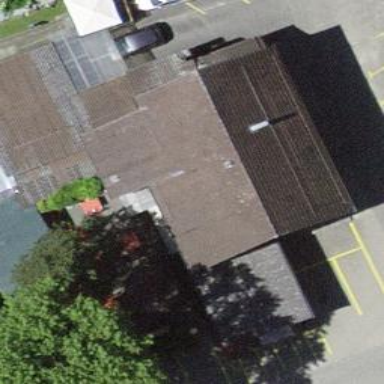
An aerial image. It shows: Restaurant.